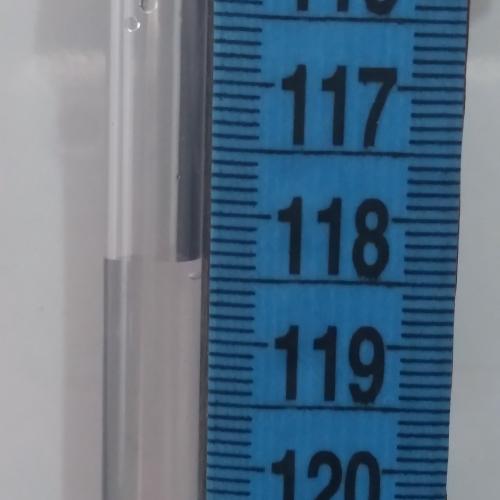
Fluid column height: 118.4 cm